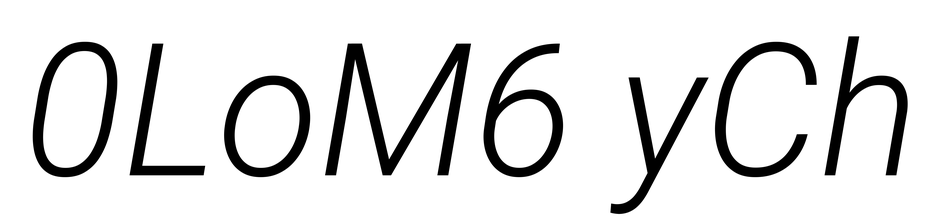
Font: Roboto-Italic_Light_Italic